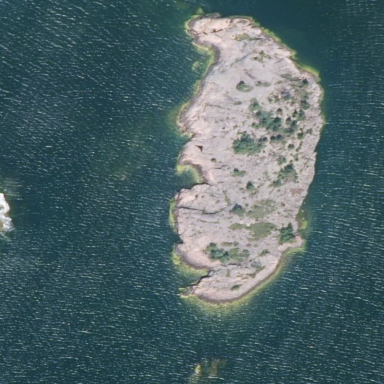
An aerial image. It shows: Island with natural coastline.